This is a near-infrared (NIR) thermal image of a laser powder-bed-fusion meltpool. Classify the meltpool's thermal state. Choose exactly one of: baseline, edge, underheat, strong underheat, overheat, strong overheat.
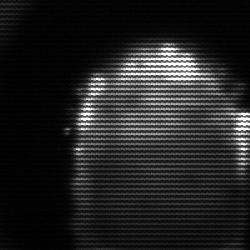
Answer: baseline